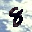
Label: 8